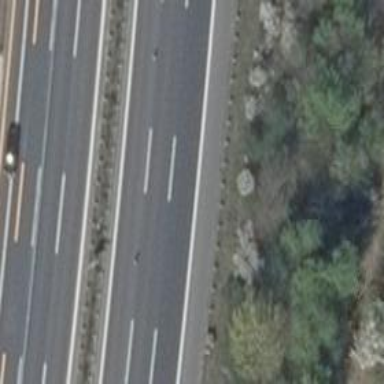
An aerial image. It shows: Asphalt motorway.